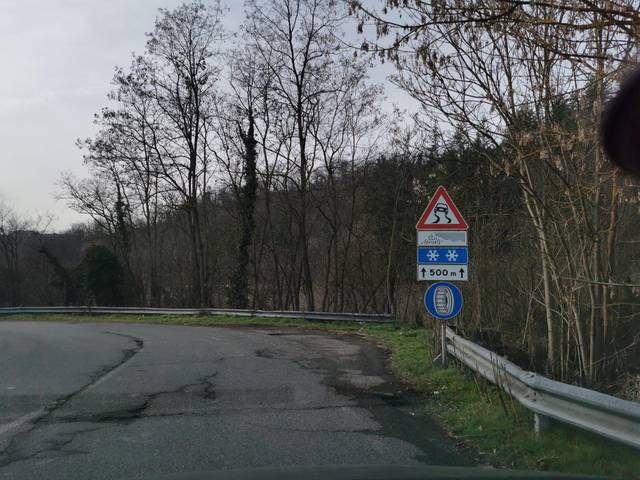
Region: Italy
Coordinates: 44.673, 8.428